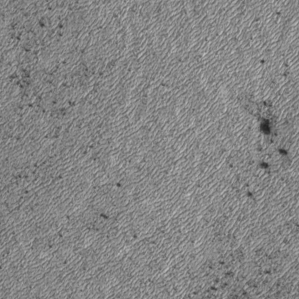
Label: frost